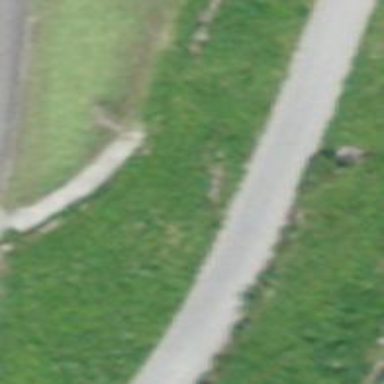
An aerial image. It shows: Path.